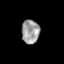
Tissue: skin
Cell type: Epithelial cells
Senescence score: 0.2248
Nuclear area (px): 415
Mean DAPI intensity: 158.439